Chest X-ray. View position: PA
Patient age: 48
Patient sex: F
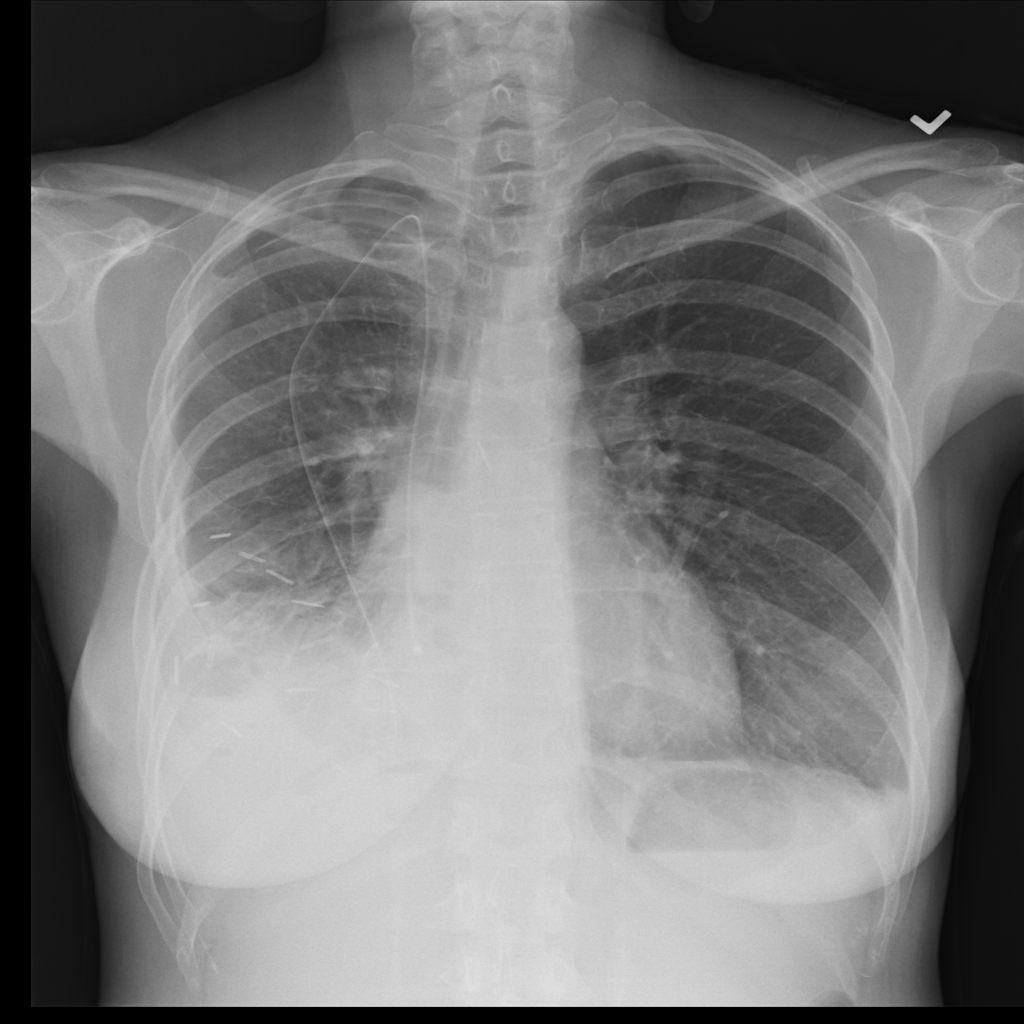
Finding: Pneumothorax